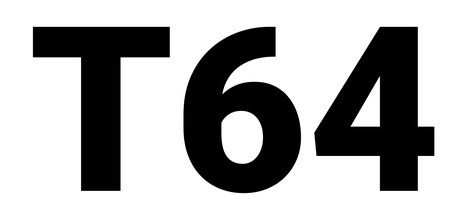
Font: Roboto_Black